高二 · 解析几何
点 $\mathbf{D}$ 为 $\triangle A B C$ 内一点, 且 $\overrightarrow{D A}+4 \overrightarrow{D B}+7 \overrightarrow{D C}=\overrightarrow{0}$, 则 $\frac{S_{\triangle B C D}}{S_{\triangle A B C}}=(\quad)$
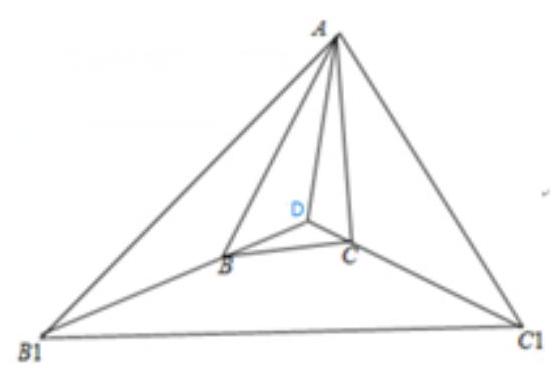
$\frac{4}{7}$
    B. $\frac{1}{3}$
    C. $\frac{7}{12}$
    D. $\frac{1}{12}$
答案: D
解析: 分别延长 $D B, D C$ 至 $B_{1}, C_{1}$, 使得 $D B_{1}=3 D B, D C_{1}=7 D C$, 则 $\overrightarrow{D A}+\overrightarrow{D B_{1}}+\overrightarrow{D C_{1}}=\overrightarrow{0}$, 则 $S_{\triangle D A B_{1}}=S_{\triangle D A G_{1}}=S_{\triangle D B_{1} G_{1}}=S$, $S_{\triangle D A B}=\frac{1}{4} s, S_{\triangle D A C}=\frac{1}{7} s, S_{\triangle D B C}=\frac{1}{28} s, S_{\triangle A B C}=\frac{1}{4} s+\frac{1}{7} s+\frac{1}{28} s=\frac{12}{28} s, \frac{S_{\triangle B C D}}{S_{\triangle A B C}}=\frac{\frac{1}{28} s}{\frac{12}{28} s}=\frac{1}{12}$, 故选 D.